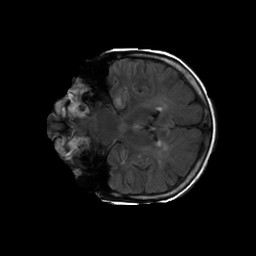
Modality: FLAIR
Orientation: coronal
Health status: ill
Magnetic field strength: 3 T